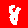
Digit: 8